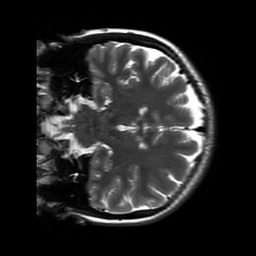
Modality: T2w
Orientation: coronal
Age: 20
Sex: female
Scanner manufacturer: siemens
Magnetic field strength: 3 T
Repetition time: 8.53 s
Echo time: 0.091 s